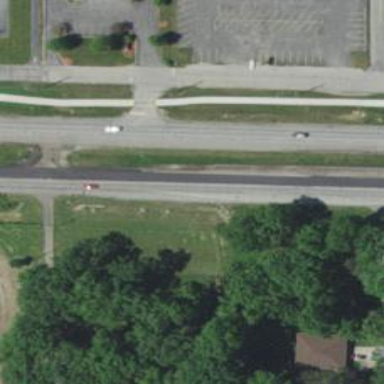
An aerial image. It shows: Trunk highway.